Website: walmart
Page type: gifting
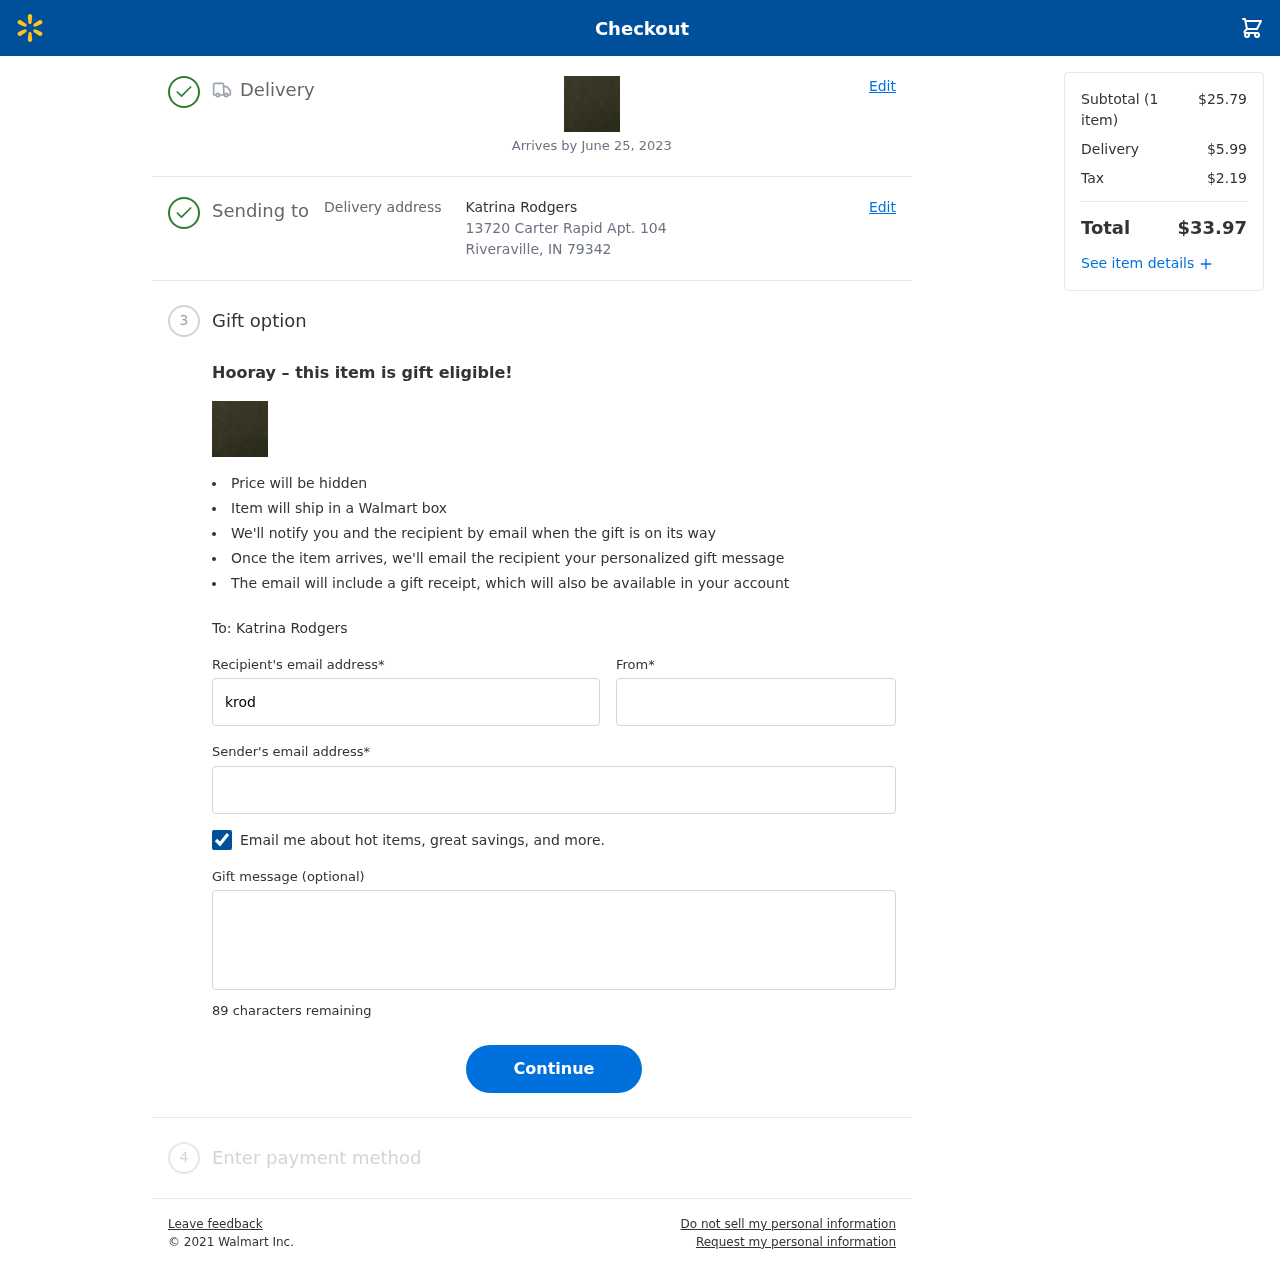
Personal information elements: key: PII_CITY_STATE_ZIP
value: Riveraville, IN 79342
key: PII_EMAIL
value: mario.adams@yahoo.com
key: PII_FIRSTNAME
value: Mario
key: PII_GIFT_EMAIL
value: krodgers@yahoo.com
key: PII_GIFT_FULLNAME
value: Katrina Rodgers
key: PII_GIFT_MESSAGE
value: Hey Katrina! I saw this beautiful forest swatch and thought it would be the perfect touch for your space. Just a little something to brighten your day—we have to celebrate all your amazing energy! Enjoy!
Mario
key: PII_STREET
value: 13720 Carter Rapid Apt. 104
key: PII_GIFT_FIRSTNAME
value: Katrina
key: PII_GIFT_LASTNAME
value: Rodgers
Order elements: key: ORDER_DELIVERY_DATE
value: Arrives by June 25, 2023
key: ORDER_NUM_ITEMS
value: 1
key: ORDER_SUBTOTAL
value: $25.79
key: ORDER_SHIPPING_COST
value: $5.99
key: ORDER_TAX
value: $2.19
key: ORDER_TOTAL
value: $33.97